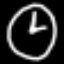
Label: clock